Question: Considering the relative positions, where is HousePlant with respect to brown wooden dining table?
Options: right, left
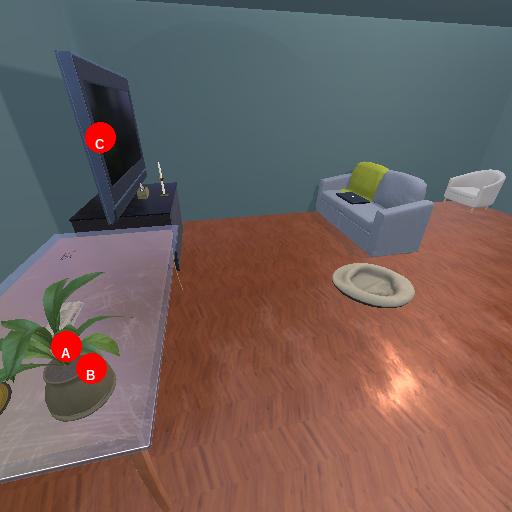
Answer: right